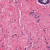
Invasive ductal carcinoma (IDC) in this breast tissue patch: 0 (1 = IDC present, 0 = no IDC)